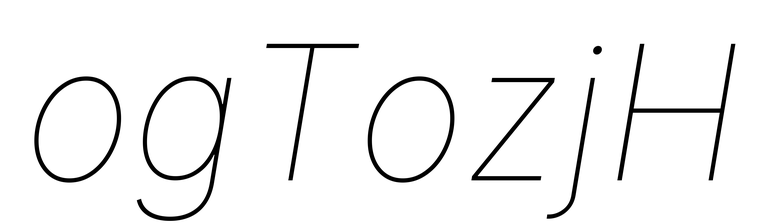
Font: Inter-Italic_Thin_Italic